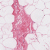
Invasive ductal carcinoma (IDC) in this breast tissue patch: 0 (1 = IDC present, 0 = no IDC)